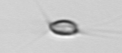
Label: Acanthoica_quattrospina